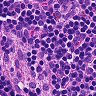
Metastatic tissue present: no